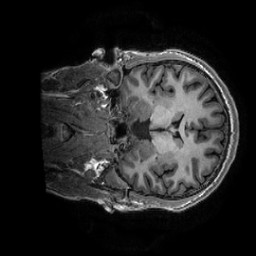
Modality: T1w
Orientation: coronal
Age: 26
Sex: male
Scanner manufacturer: ge
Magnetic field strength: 3 T
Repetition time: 0.0073 s
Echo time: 0.003 s